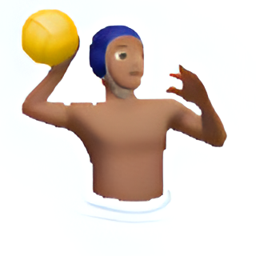
Name: water polo
Emoji: 🤽🏽
Group: People & Body
Sub-group: person-sport